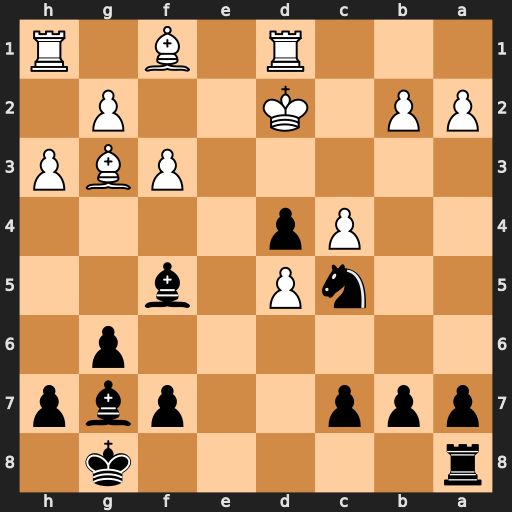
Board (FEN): r5k1/ppp2pbp/6p1/2nP1b2/2Pp4/5PBP/PP1K2P1/3R1B1R
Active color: b
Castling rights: -
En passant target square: -
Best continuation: Bh6+ Ke1 Re8+